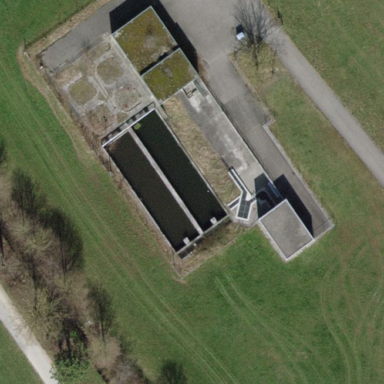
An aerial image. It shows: Wastewater plant.